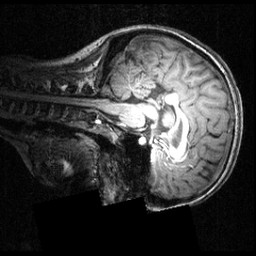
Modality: T1w
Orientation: sagittal
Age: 20
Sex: female
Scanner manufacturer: siemens
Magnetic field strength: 3.951 T
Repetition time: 1.5 s
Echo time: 0.00335 s